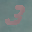
Label: 3